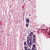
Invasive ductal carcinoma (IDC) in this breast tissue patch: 0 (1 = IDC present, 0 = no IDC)